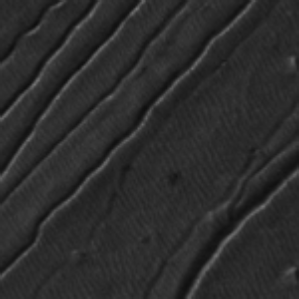
Label: frost